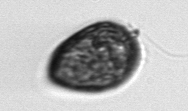
Label: Prorocentrum_micans